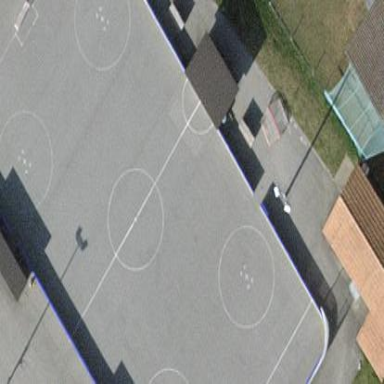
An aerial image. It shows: Basketball court on leisure land pitch.